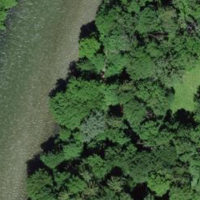
EUNIS habitat code: 41
Species observed at this site:
Mercurialis perennis